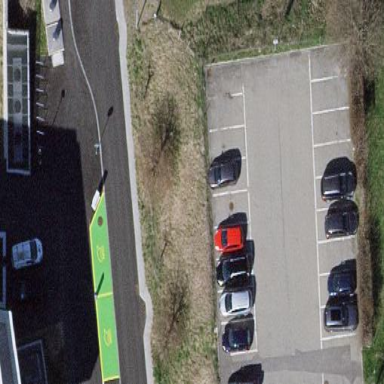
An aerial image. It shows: Parking area with asphalt surface.